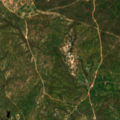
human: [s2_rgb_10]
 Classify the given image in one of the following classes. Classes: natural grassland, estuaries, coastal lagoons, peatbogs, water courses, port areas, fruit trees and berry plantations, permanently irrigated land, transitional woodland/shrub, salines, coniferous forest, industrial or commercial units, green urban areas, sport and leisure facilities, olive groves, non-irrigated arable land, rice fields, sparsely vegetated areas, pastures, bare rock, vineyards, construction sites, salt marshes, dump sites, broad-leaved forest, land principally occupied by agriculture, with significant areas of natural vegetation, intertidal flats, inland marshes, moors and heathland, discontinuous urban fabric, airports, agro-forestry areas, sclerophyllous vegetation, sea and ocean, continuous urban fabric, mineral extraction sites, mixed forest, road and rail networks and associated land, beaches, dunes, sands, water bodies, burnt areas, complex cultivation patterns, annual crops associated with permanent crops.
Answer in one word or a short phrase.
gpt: continuous urban fabric